Field crop: maize
Growth stage: 2
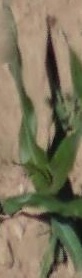
Species: maize